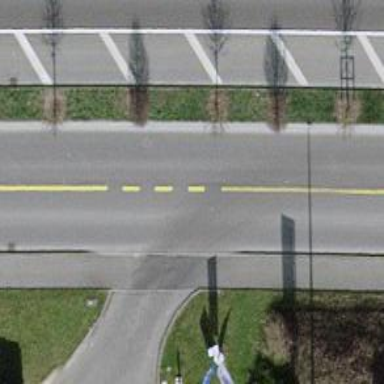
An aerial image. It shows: Primary highway with bus lane and cycleway that serves as shared busway.